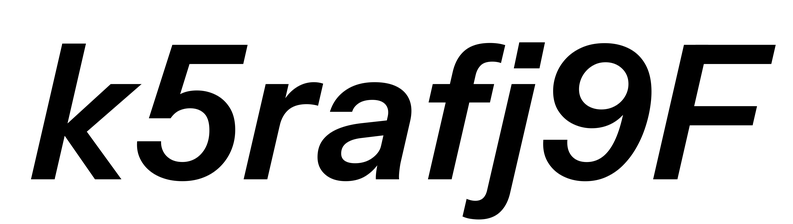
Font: InstrumentSans-Italic_SemiBold_Italic